Interaction volume radius: 5 \u00c5
Interaction volume height: 30 \u00c5
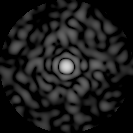
Disorder parameter: 0.7861